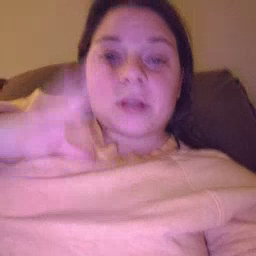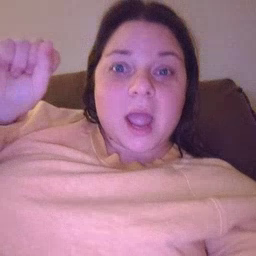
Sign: loud